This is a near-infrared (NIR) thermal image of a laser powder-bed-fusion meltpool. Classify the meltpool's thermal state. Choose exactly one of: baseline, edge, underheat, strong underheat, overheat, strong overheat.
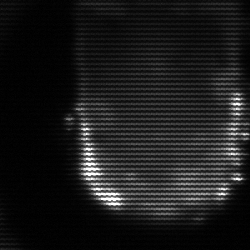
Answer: baseline